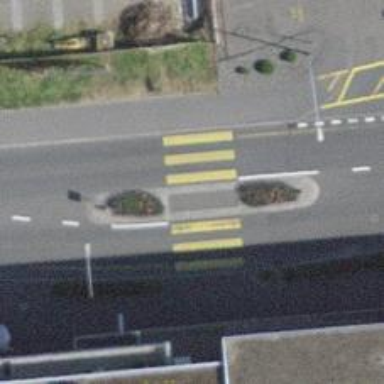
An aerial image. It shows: Pedestrian crossing with zebra markings on footway.